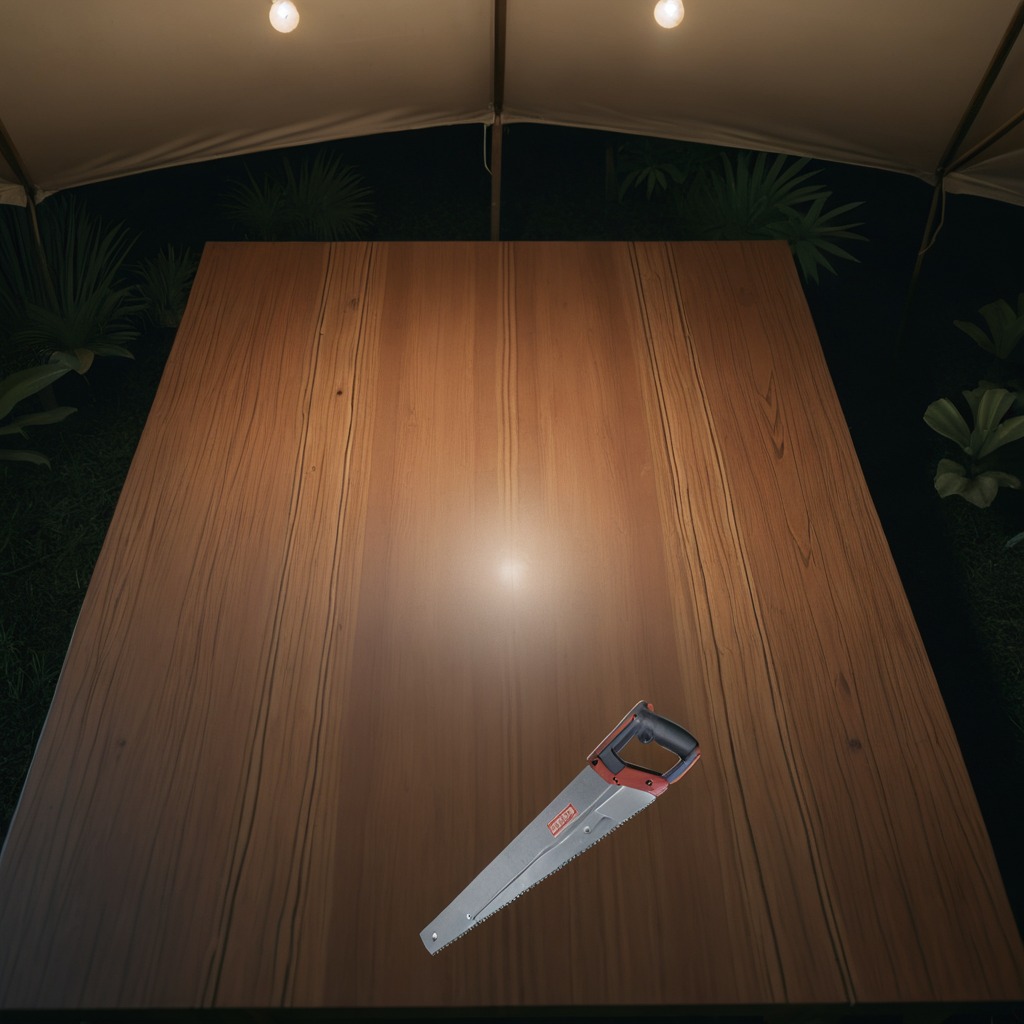
A handheld metal saw is lying on a clean wooden table inside a jungle field workshop tent at night dim ambient light soft shadows worn but